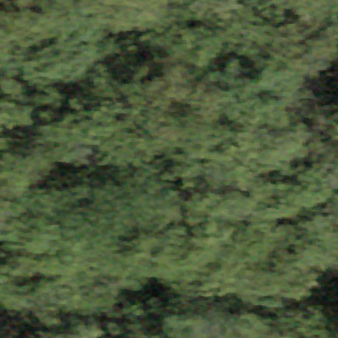
Label: other